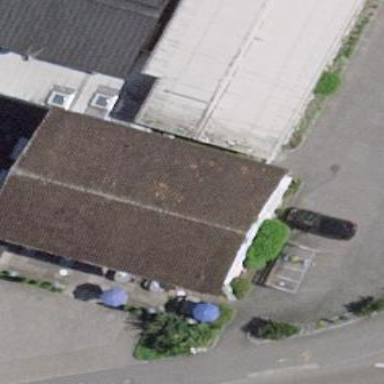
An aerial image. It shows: Building that houses restaurant.